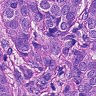
Metastatic tissue present: yes